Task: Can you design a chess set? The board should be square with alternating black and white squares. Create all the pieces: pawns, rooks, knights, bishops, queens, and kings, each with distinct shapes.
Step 2192:
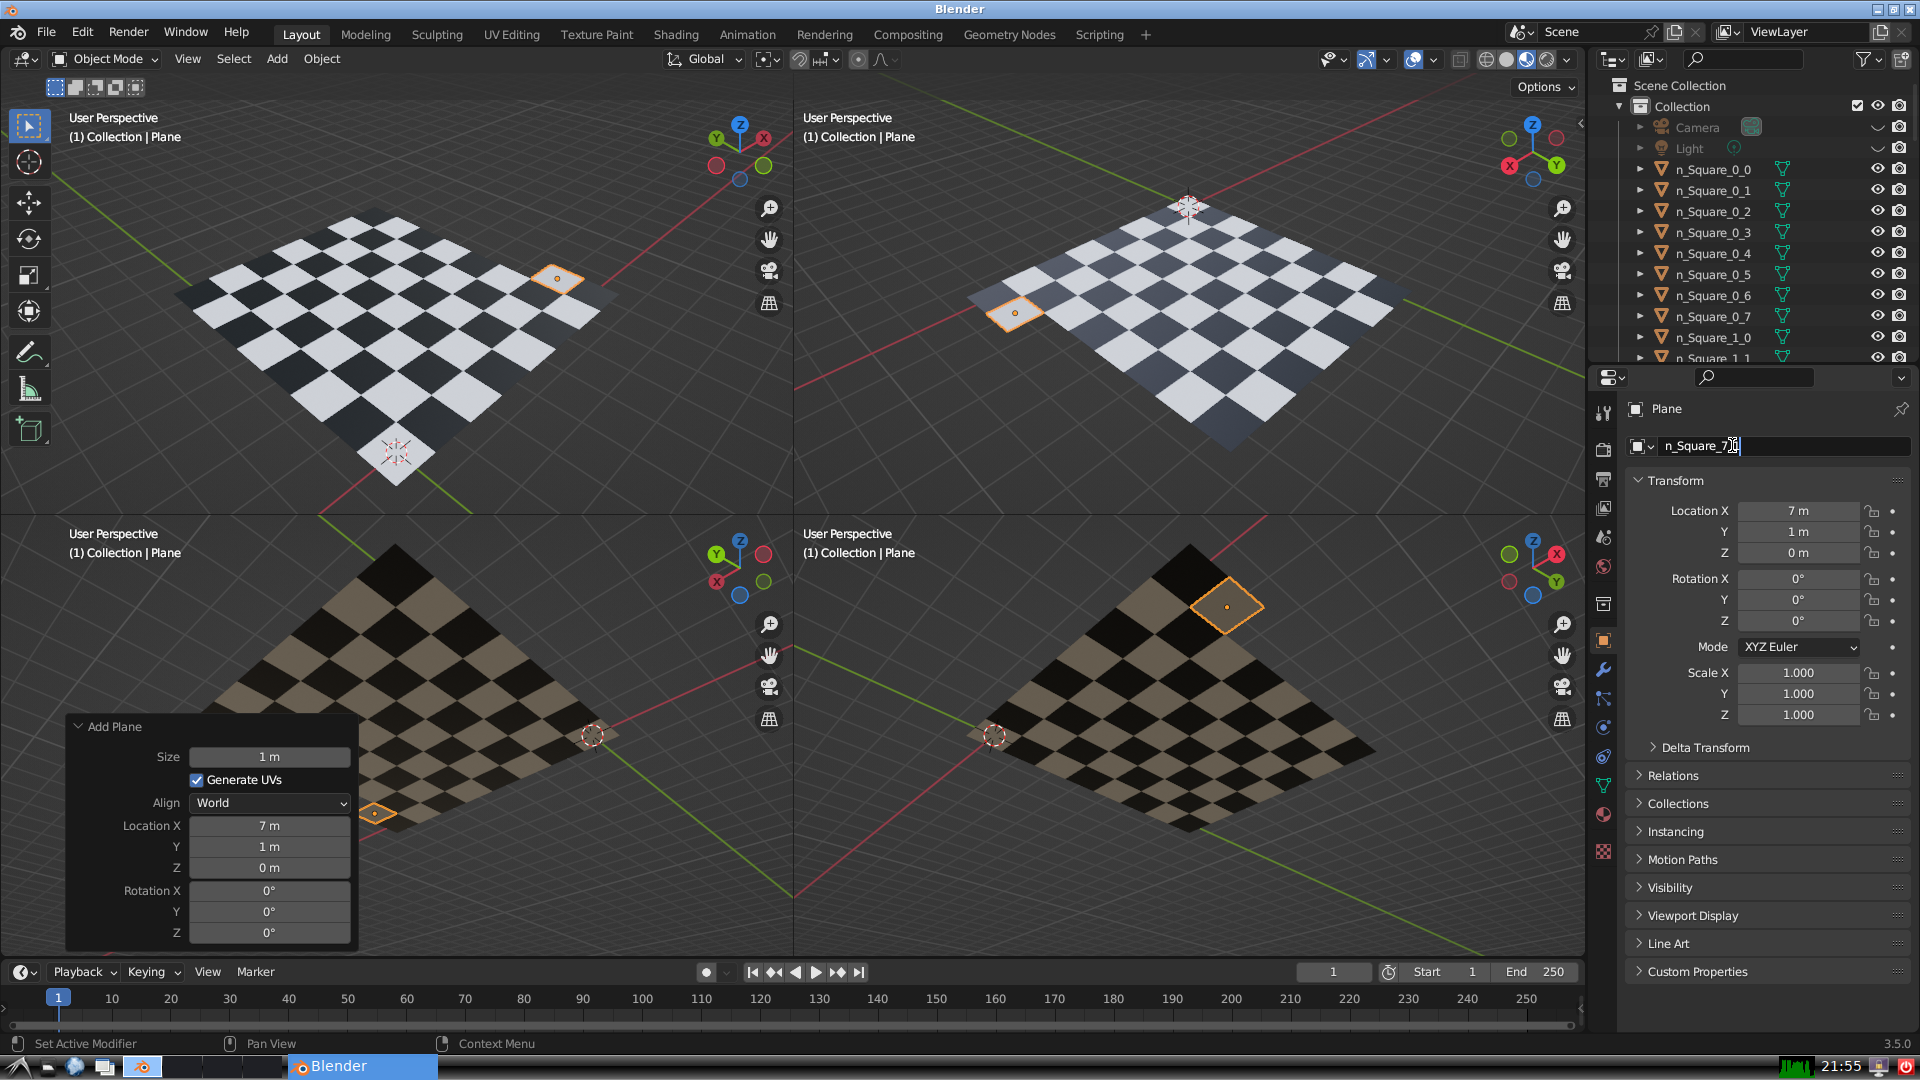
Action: {"key_press": ['Return']}